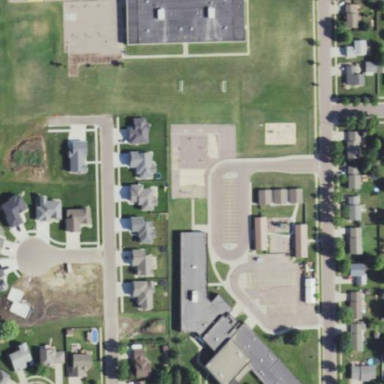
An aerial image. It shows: School.